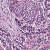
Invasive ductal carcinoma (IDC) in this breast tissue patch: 1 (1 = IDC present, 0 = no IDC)